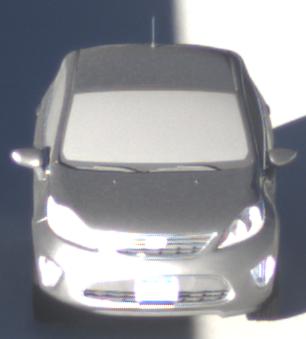
Make: Ford
Model: Fiesta
Detailed model: ’09 Sedan (seventh series)
Model produced from: 2010
Model produced until: 2017
Doors: 4
Color: gray
Road condition: dry road
Daytime: sunrise or sunset
Contrast: high contrast